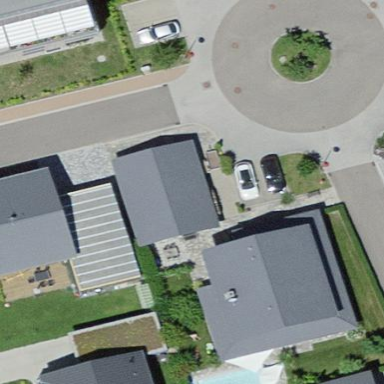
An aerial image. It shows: Garage building.